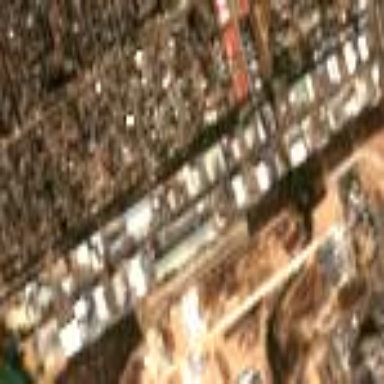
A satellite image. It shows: Industrial area.